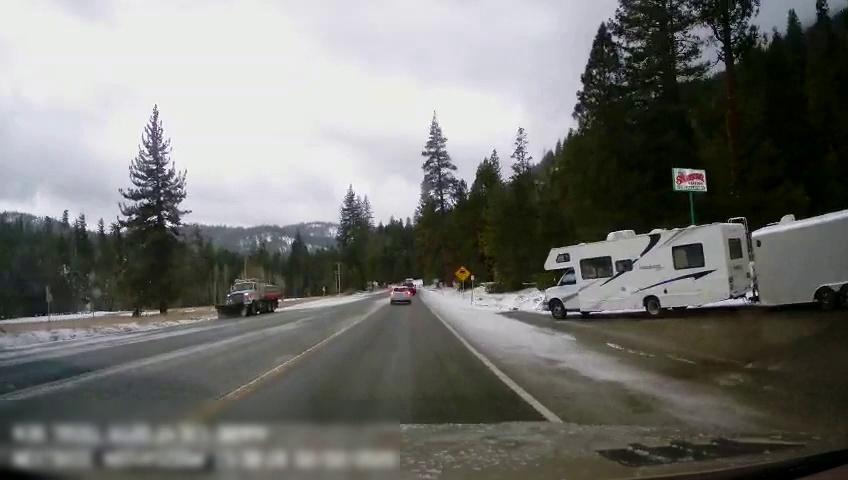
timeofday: Day
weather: Snowy
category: Drivable Space
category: Vehicles | Truck
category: Vehicles | SUV
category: Vehicles | Truck
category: Vehicles | Van
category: Lanes | Current Lane
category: Lanes | Current Lane
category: Lanes | Opposite Lane
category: Traffic | Signs